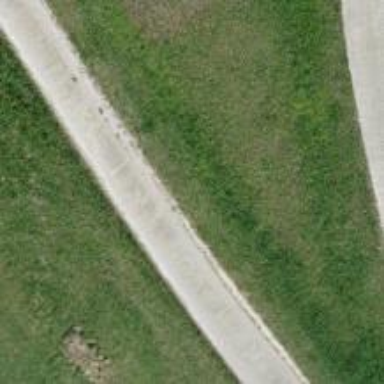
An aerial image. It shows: Well-maintained track road of grade 1.